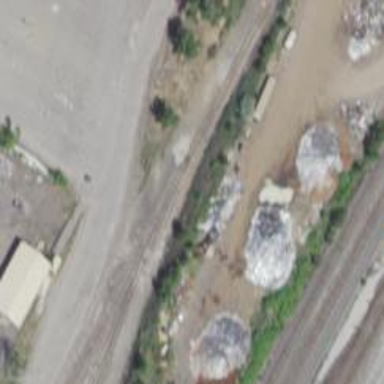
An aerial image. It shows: Abandoned railway yard is depicted.